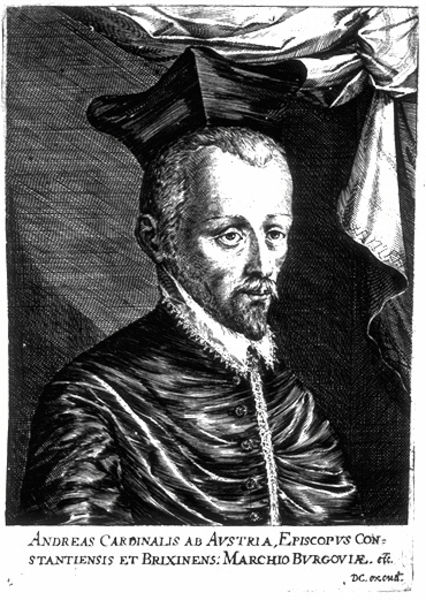
Titel: Bildnis des Erzherzogs Andreas von Österreich
Künstler: Dominicus Custos
Institution: (Seriendruck)
Schlagwörter: mann, schatten, umhang, weiß, grau, hut, licht, nase, ohr, profil, raum, schwarz, stirn, zeichnung, blick, tuch, bart, jung, kappe, mütze, augen, barock, falten, gesicht, kragen, pelz, spitze, bildnis, portrait, porträt, vorhang, kirche, kutte, mantel, sitzend, kinn, renaissance, schulter, rund, holzschnitt, schrift, grafik, bischof, cardinal, curtain, hat, kaiser, king, white, black, collar, lace, nose, painting, spitz, inschrift, print, robe, faltenwurf, knöpfe, foto, eckig, religion, druck, schwarzweiss, schraffur, radierung, stich, text, beschriftung, kardinal, spitzbart, österreich, ecken, halbprofil, man, mönch, heiliger, eyes, male, lord, drawing, paper, kupferstich, black and white, mat, austria, coat, fur, buttons, illustration, sketch, beard, drape, cloak, latein, ink, protrait, engraving, cloth, gentleman, andreas, baron, birett, latin, konterfei, mustache, moustache, kleiner mann, tired, duenn, bearded, hhut, 1600, hu, brixen, clergyman, student, courtain, avstria, gumb, cardinalis, ab, brixinens, dc, stantiensis, episcopvs